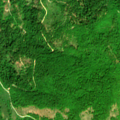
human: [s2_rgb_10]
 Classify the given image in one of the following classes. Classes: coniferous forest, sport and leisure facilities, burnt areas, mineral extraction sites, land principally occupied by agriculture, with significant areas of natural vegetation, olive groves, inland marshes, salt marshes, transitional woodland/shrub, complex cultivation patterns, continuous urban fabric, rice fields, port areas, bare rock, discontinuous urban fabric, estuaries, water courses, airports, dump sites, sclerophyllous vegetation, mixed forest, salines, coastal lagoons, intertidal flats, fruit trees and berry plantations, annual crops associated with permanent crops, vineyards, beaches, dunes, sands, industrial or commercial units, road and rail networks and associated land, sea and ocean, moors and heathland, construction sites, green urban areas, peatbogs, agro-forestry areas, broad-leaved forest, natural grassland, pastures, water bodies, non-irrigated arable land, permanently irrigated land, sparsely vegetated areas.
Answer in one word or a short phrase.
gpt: pastures, broad-leaved forest, transitional woodland/shrub